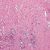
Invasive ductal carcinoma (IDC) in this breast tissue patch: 1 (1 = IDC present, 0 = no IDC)